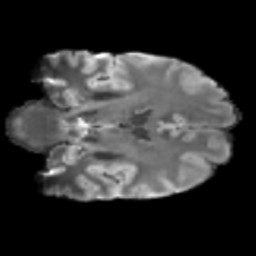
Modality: T2w
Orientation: coronal
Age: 46
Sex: male
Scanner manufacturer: ge
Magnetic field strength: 3 T
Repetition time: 3.65 s
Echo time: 0.0807 s